Question: I want to change the color of button press in a dialog like in the image below.

I managed to accomplish this when using simple Alert Dialog.
'''
AlertDialog.Builder builder = new AlertDialog.Builder(this);
// Set dialog title
builder.setTitle(Html.fromHtml("<font color='#8b0000'>"
+ getResources().getString(R.string.delete_this_list)
+ "?" + "</font>"));
builder.setMessage(getResources().getString(R.string.delete)
+ " '"
+ lists[listNo]
+ "'?
"
+ getResources().getString(
R.string.delete_this_list_description))
.setCancelable(false)
.setPositiveButton(getResources().getString(R.string.delete),
new DialogInterface.OnClickListener() {
public void onClick(DialogInterface dialog, int id) {
dialog.dismiss();
//Some background stuff
//.......//
}
})
.setNegativeButton(
getResources().getString(android.R.string.cancel),
new DialogInterface.OnClickListener() {
public void onClick(DialogInterface dialog, int id) {
dialog.dismiss();
}
});
alertDialog = builder.create();
alertDialog.show();
alertDialog.getButton(DialogInterface.BUTTON_POSITIVE)
.setBackground(getResources().getDrawable(R.drawable.btn_bar_holo_red));
alertDialog.getButton(DialogInterface.BUTTON_NEGATIVE)
.setBackground(getResources().getDrawable(R.drawable.btn_bar_holo_red));
'''
But, this approach does not work when using DialogFragments.
When using DialogFragments, there is no getButton method.
Any ideas??
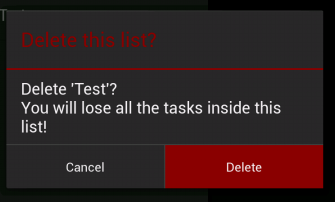
Answer: Instead of:
> alertDialog.getButton(DialogInterface.BUTTON_POSITIVE)
.(getResources().getDrawable(R.drawable.btn_bar_holo_red));
Try:
'''
alertDialog.setOnShowListener(new DialogInterface.OnShowListener() {
@Override
public void onShow(DialogInterface dialog) {
Button positiveButton = ((AlertDialog) dialog)
.getButton(AlertDialog.BUTTON_POSITIVE);
positiveButton.setBackgroundResource(R.drawable.btn_bar_holo_red_full);
Button negativeButton = ((AlertDialog) dialog)
.getButton(AlertDialog.BUTTON_NEGATIVE);
negativeButton.setBackgroundResource(R.drawable.btn_bar_holo_red_full);
}
});
'''
Where btn_bar_holo_red_full would be defined in it's own xml file as follows:
'''
<?xml version="1.0" encoding="utf-8"?>
<selector xmlns:android="http://schemas.android.com/apk/res/android">
<item android:drawable="@drawable/button_pressed" android:state_pressed="true" />
<item android:drawable="@drawable/button_focused" android:state_focused="true" />
<item android:drawable="@drawable/button_default" />
</selector>
'''
Then define button_pressed, button_focused and button_default as follows (you'll need three, one each for pressed, focused and default):
'''
<?xml version="1.0" encoding="utf-8"?>
<shape xmlns:android="http://schemas.android.com/apk/res/android" androuid:shape="rectangle">
<solid android:color="@color/btn_background_pressed" />
</shape>
'''
All that's left to do is to add those color values to your color.xml file.